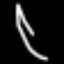
Label: fork